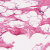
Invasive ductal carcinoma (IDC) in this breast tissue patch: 0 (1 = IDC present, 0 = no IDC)